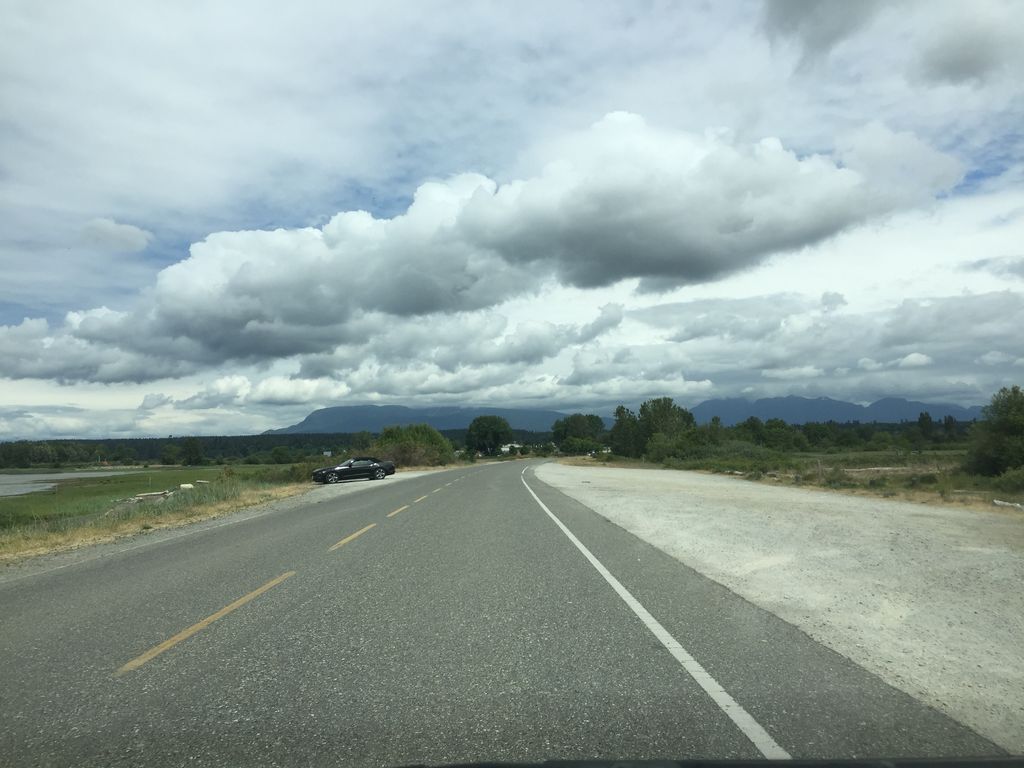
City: vancouver